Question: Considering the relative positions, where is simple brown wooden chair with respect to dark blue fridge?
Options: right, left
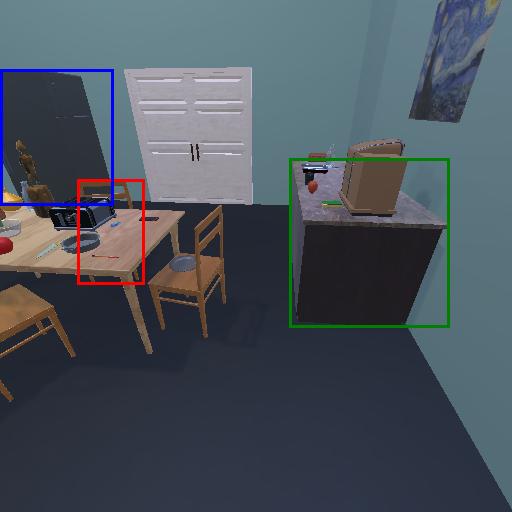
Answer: right